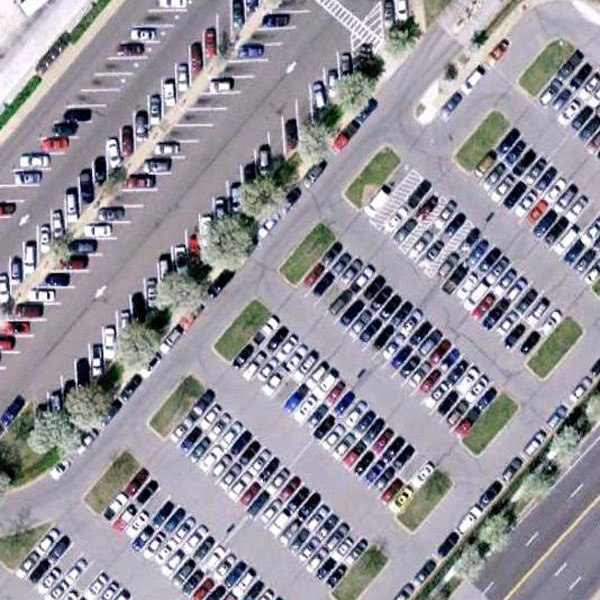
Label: Parking